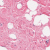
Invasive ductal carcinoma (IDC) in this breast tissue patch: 0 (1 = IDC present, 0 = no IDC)